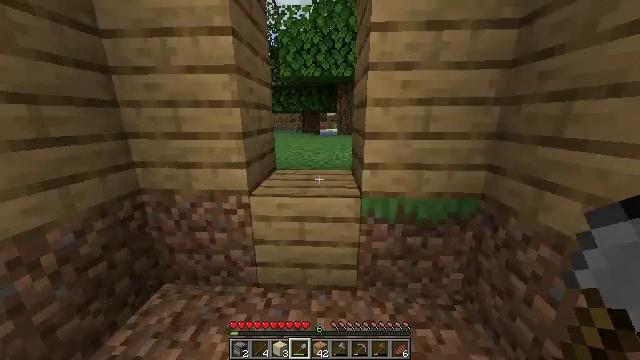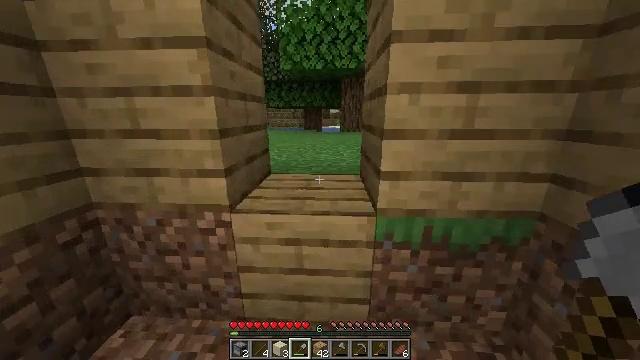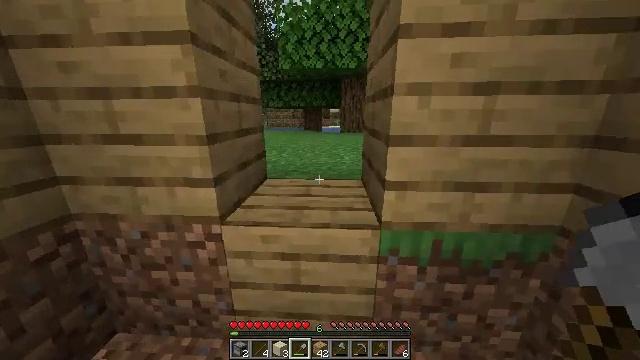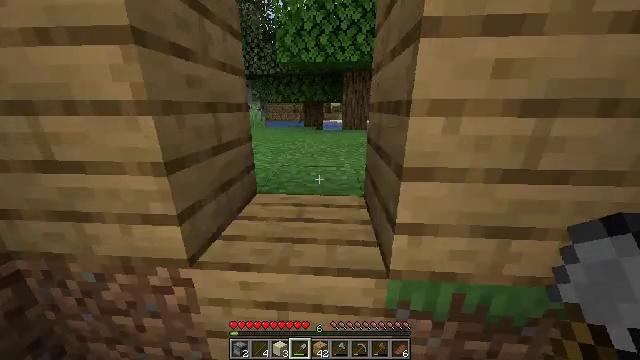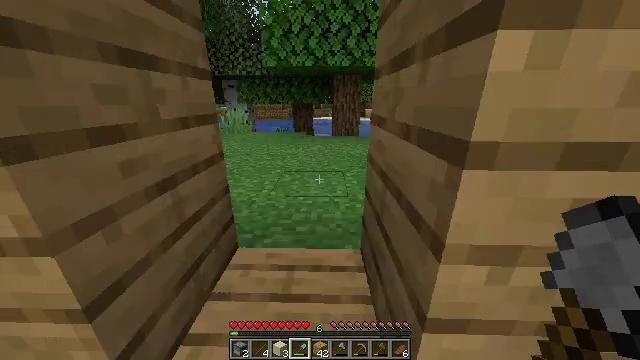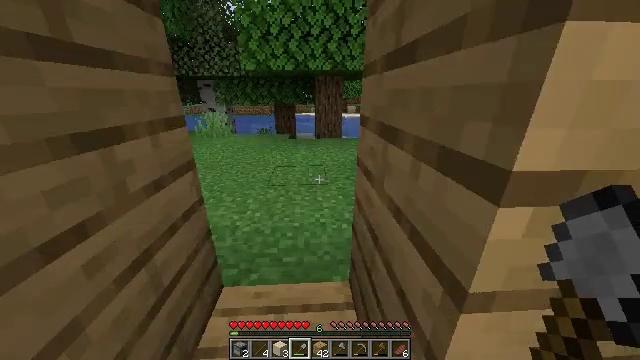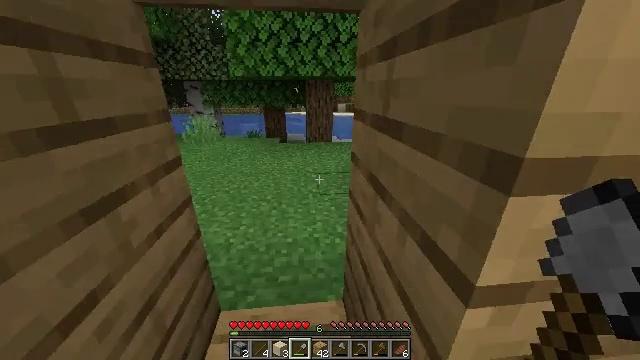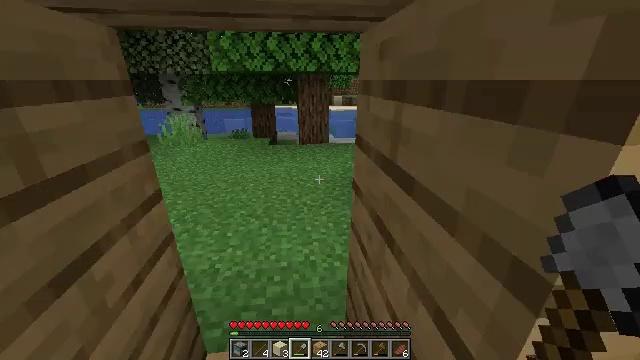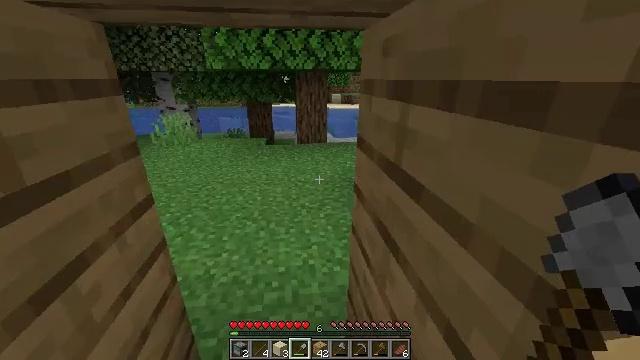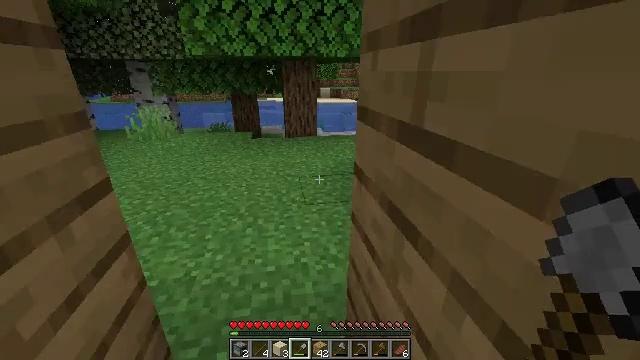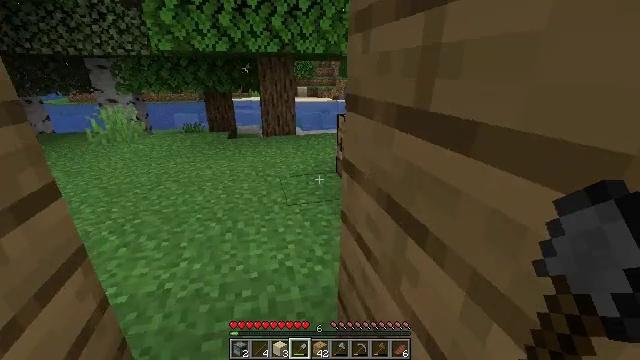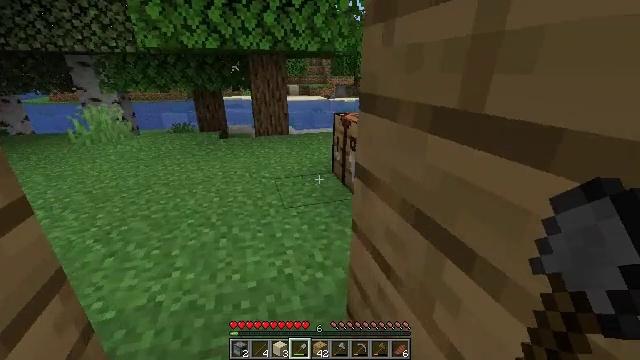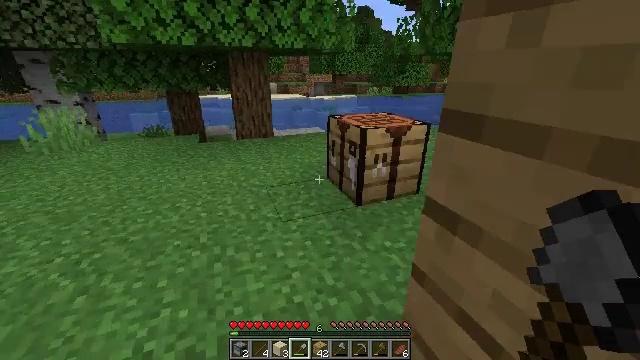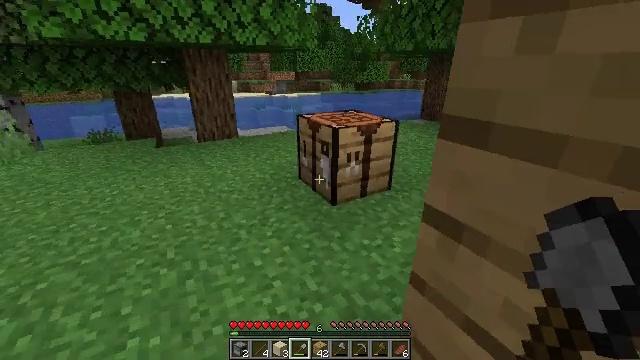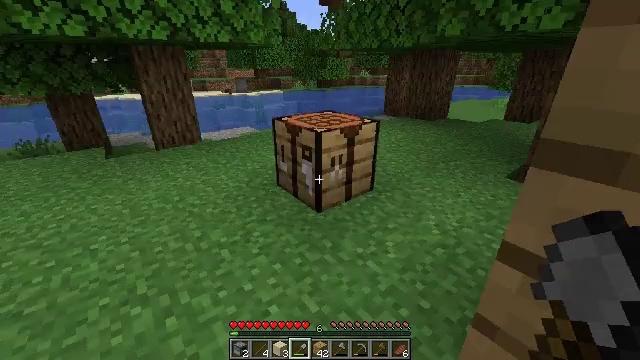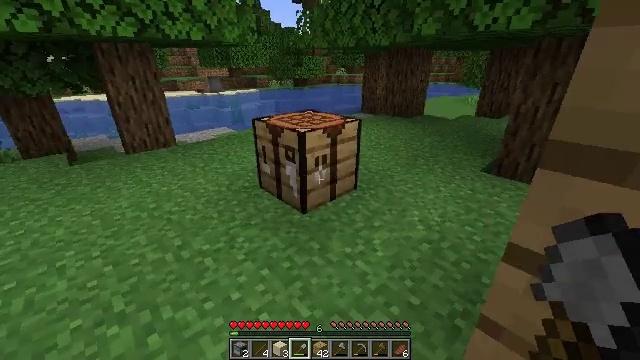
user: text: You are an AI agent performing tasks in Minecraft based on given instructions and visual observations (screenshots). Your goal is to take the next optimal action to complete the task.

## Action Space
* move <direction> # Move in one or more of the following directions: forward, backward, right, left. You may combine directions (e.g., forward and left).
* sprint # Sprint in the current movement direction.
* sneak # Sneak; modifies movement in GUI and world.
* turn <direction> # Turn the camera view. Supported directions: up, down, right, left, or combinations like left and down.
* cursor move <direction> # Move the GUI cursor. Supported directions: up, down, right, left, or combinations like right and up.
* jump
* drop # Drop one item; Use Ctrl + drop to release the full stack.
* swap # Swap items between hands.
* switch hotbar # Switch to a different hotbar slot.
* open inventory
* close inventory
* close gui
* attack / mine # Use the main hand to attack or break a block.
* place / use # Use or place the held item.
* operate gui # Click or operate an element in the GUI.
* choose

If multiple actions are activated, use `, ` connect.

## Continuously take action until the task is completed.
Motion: motion action
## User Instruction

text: Craft some dark oak slabs using the crafting table.
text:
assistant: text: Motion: move forward
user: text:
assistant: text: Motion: move forward
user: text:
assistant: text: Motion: move forward, turn down, jump
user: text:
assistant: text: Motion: move forward, turn right and down, jump
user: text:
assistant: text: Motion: move forward, turn right and down, jump
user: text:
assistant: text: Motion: move forward, turn right, jump
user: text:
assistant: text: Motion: move forward, turn right
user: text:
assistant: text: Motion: move forward
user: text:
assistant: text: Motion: move forward and move left, turn right
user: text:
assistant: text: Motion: move forward and move left, turn right
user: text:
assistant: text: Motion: move forward and move left, turn right
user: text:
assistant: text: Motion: move forward and move left, turn right
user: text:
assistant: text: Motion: move forward and move left, turn right
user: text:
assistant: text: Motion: move forward and move left, turn right
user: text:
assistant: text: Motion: move forward and move left, turn right
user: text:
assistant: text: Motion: move forward, turn right
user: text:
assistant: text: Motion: move forward
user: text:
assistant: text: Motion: move forward
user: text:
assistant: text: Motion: move forward, use / place
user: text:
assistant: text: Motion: use / place
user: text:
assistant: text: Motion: use / place
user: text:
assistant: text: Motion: no_op
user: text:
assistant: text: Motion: no_op
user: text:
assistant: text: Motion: open gui
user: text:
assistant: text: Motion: no_op
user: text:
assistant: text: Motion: cursor move left and down
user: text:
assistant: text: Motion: cursor move left and down
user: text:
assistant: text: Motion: cursor move down
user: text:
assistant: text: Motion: no_op
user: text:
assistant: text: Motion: no_op